Field crop: maize
Growth stage: 1
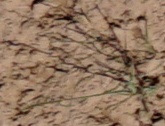
Species: lolium